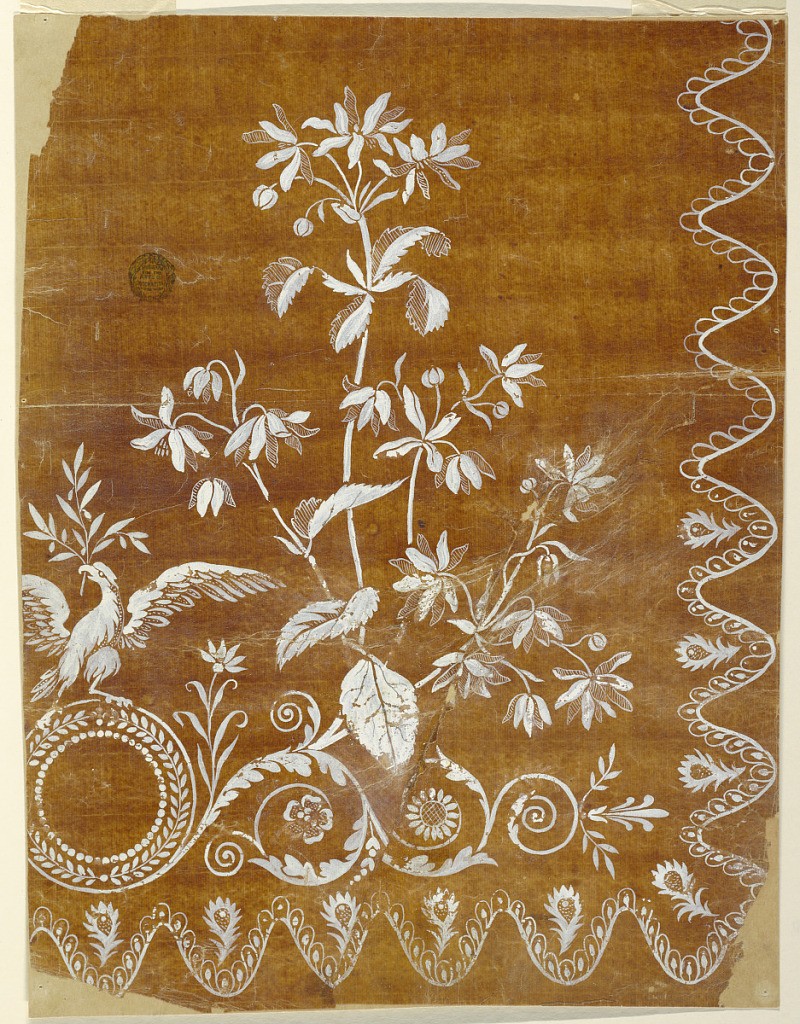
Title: Design for a Woven Horizontal Border of the "Fabrique de St. Ruf"
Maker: Fabrique de Saint Ruf, Lyon, France
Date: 1805–1810
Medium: Brush and white gouache, graphite on paper
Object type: Drawing
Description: Somewhat more than the right half is shown. An eagle, similar to -102, stands on top of the medallion which does not show the monogram. Rinceaux start from its bottom; plants rise from the rinceaux. Scalloped framing at the bottom and at right, showing a peacock feather leave in each hollow.